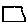
Label: square